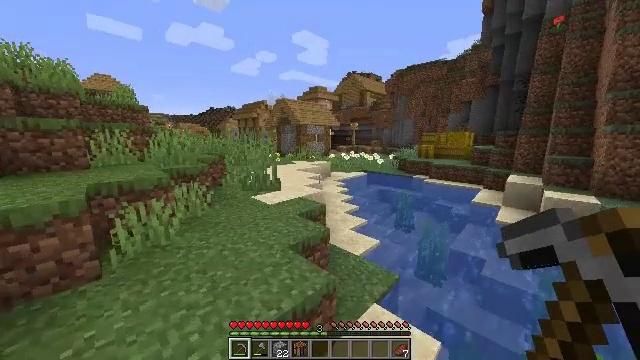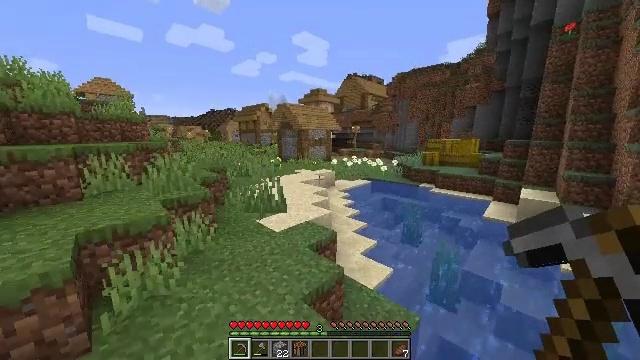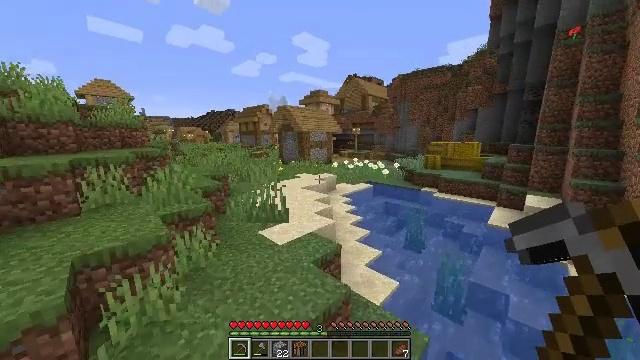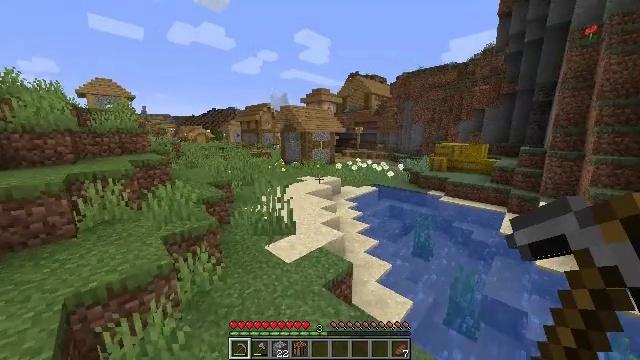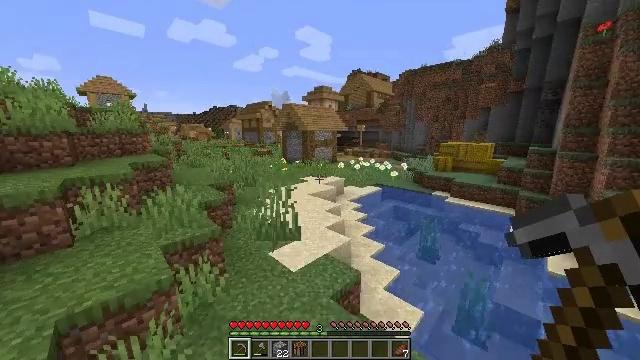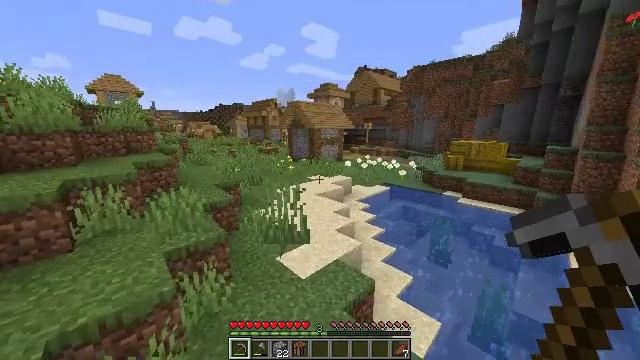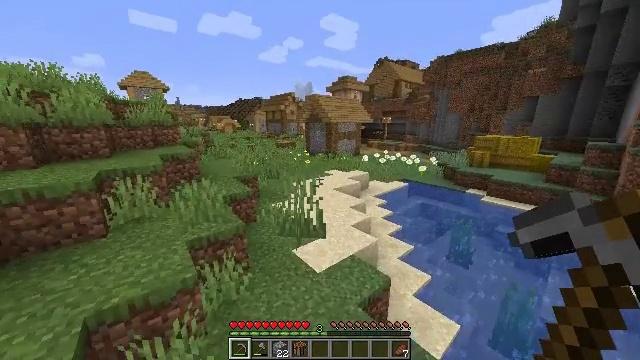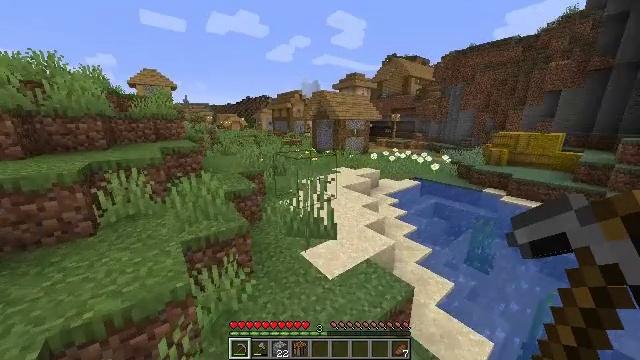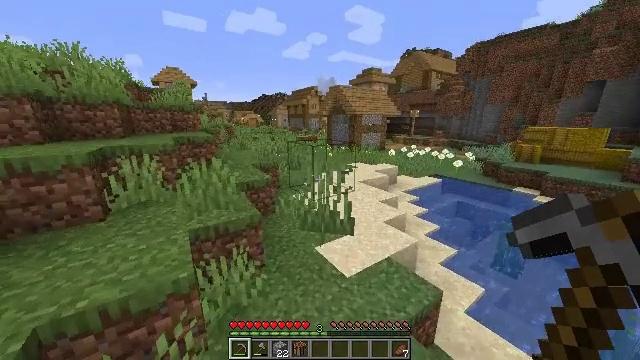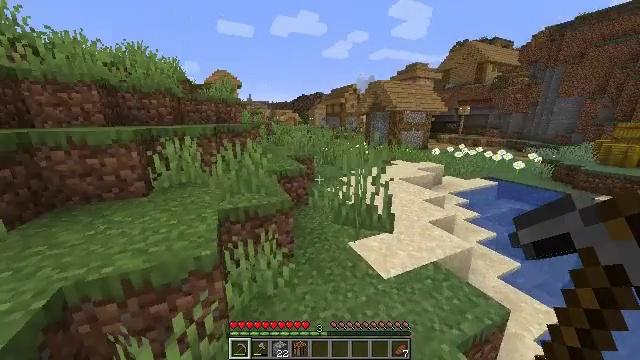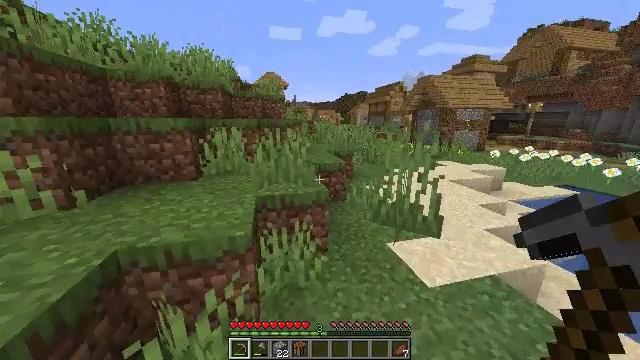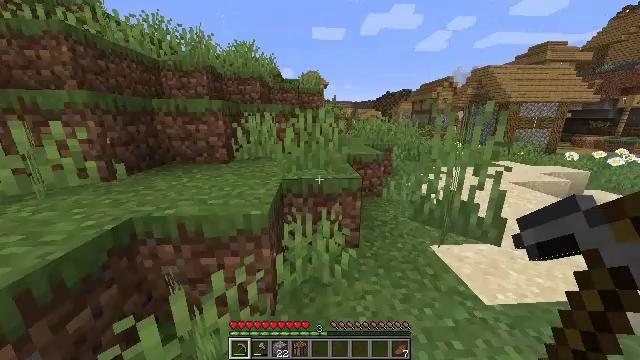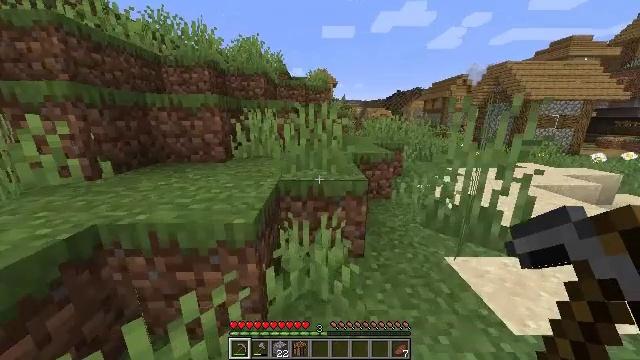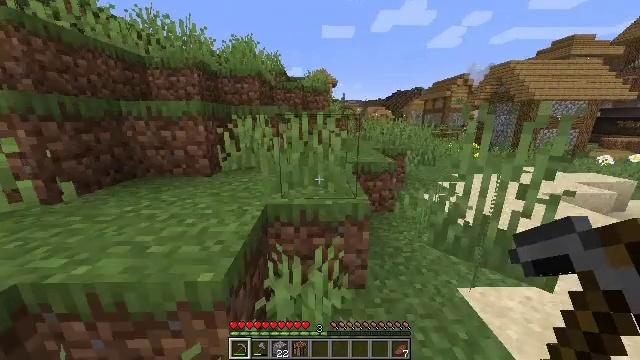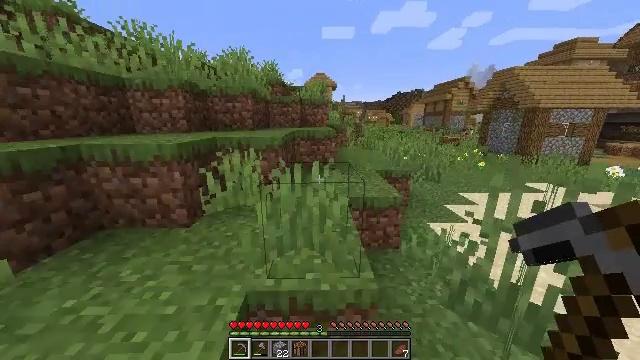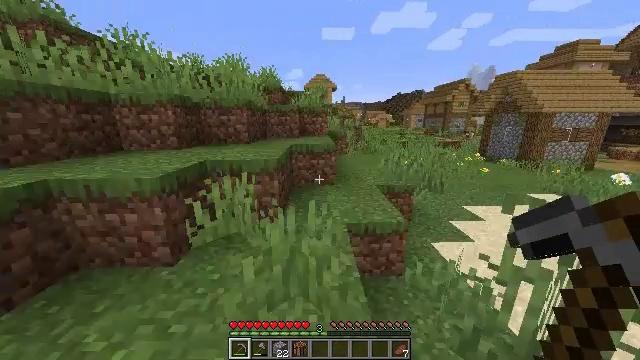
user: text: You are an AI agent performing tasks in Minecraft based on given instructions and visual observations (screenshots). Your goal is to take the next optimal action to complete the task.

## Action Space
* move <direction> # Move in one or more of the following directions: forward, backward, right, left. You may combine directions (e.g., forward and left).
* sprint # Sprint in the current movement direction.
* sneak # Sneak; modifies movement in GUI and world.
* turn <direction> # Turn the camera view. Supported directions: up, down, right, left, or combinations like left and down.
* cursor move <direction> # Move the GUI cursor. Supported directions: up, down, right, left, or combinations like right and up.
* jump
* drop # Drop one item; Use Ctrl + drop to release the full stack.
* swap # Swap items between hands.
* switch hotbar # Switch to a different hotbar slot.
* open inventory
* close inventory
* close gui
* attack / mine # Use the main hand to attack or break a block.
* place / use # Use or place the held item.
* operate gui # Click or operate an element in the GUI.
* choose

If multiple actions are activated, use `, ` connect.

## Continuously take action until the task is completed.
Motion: motion action
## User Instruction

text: Break the white bed to relocate it.
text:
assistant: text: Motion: move forward and move left, sprint, jump
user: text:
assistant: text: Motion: move forward and move left, sprint, jump
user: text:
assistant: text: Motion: move forward and move left, sprint, jump
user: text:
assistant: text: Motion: move forward, sprint, jump
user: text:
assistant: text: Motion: move forward, sprint, turn left, jump
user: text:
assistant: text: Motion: move forward, sprint, turn left and down, jump
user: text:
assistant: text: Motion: move forward, sprint, turn left, jump
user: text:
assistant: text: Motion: move forward, sprint, turn left
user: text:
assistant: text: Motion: move forward, sprint, turn left
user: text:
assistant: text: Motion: move forward, sprint, turn left
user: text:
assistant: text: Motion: move forward, sprint, turn left
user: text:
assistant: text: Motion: move forward, sprint, turn left
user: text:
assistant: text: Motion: move forward, sprint, jump
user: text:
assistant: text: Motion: move forward, sprint, jump
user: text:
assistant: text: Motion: move forward, sprint, jump
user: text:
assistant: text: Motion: move forward, sprint, jump
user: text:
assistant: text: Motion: move forward, sprint, jump
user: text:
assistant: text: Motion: move forward, sprint, turn right, jump
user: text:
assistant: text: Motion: move forward, sprint, jump
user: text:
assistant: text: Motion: move forward, sprint, jump
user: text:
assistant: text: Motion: move forward, sprint, jump
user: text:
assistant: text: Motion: move forward, sprint, jump
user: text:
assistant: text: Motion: move forward, sprint, jump
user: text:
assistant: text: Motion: move forward, sprint, jump
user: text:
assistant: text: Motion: move forward, sprint, jump
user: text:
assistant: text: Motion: move forward, sprint, jump
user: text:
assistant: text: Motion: move forward, sprint, jump
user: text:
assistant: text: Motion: move forward, sprint, jump
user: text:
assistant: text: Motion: move forward, sprint, jump
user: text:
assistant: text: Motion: move forward, sprint, jump